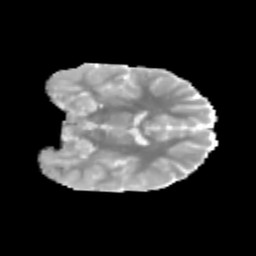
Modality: MD
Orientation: coronal
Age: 11
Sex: male
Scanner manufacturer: siemens
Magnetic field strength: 3 T
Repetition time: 3.8 s
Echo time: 0.07 s